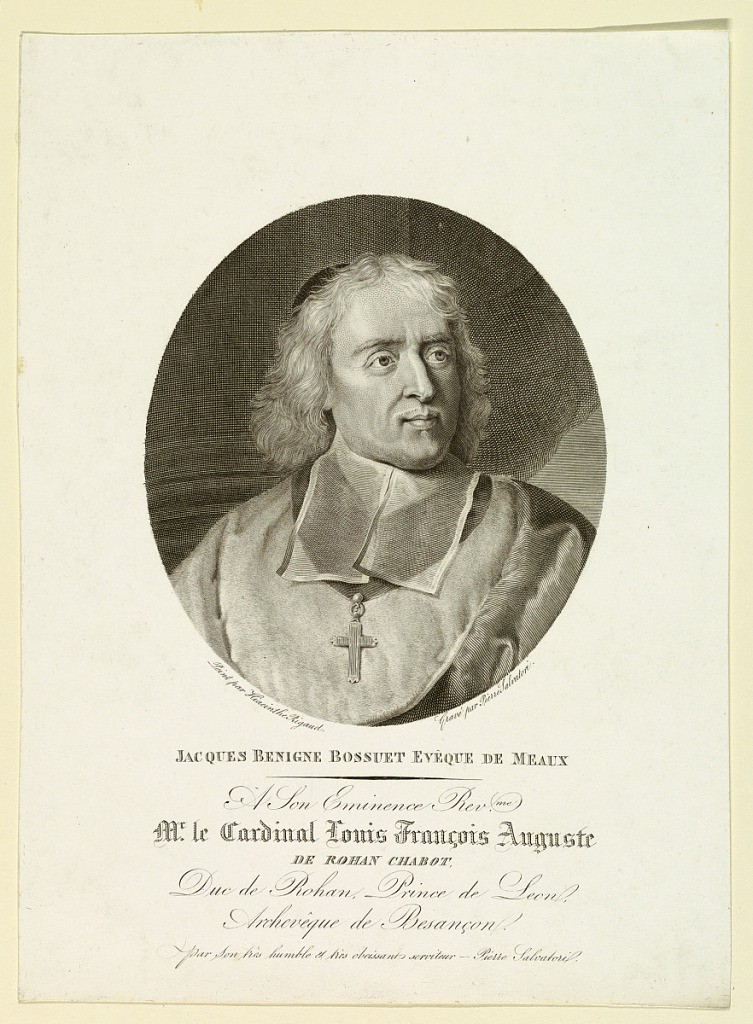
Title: Portrait of Jacques Bénigne Bossuet (1627-1704)
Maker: Pietro Salvatori, Italian, active 1880 - 1890
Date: ca. 1880-1890
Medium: Engraving on paper
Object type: Print
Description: Bust-length portrait with head in three-quarter view, facing right; body slightly to left. Wearing cardinal's robe and skull-cap.